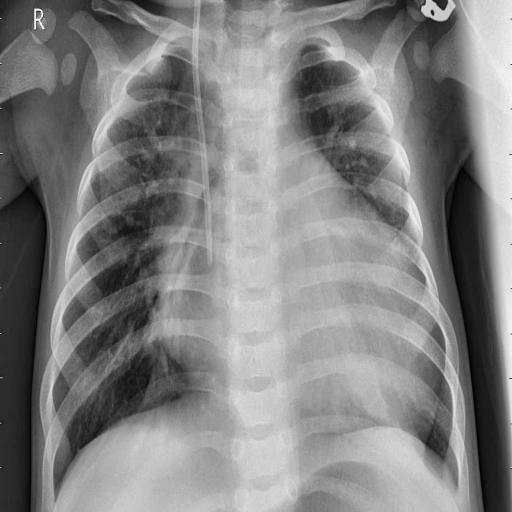
Finding: PNEUMONIA